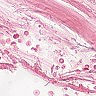
Metastatic tissue present: no